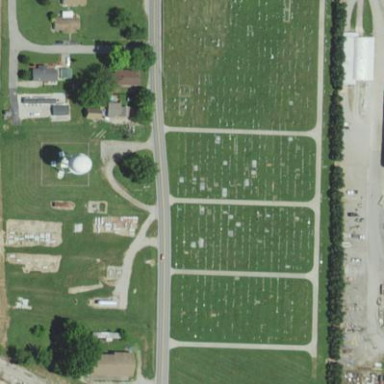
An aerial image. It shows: Cemetery.